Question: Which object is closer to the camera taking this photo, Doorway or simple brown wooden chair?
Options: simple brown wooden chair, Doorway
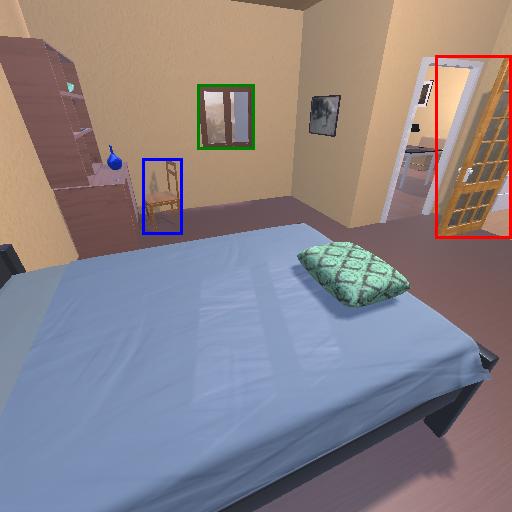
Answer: simple brown wooden chair